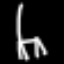
Label: chair